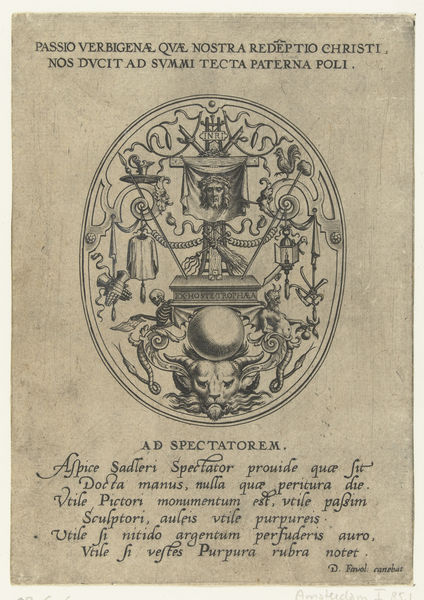
Titel: Ovaal met passiewerktuigen en grotesken
Künstler: Johann (I) Sadeler
Standort: Amsterdam
Institution: Rijksmuseum
Schlagwörter: hands, lamp, religious, face, old, head, paper, oval, cock, devil, rooster, cross, wings, ancient, jesus, religion, crest, seal, cloth, book, candle, christ, horns, goat, gloves, christian, bible, page, shirt, skeleton, spears, latin, ball, bones, text, snake, words, manuscript, spear, chicken, official, hen, lance, inri, demons, title, sphere, devils, cover, shroud, turin, heraldic, spectatorem, sphare, christianism, king of the jews, 글 아래 그림 아래 글, 그림 사진